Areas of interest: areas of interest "Community Center"
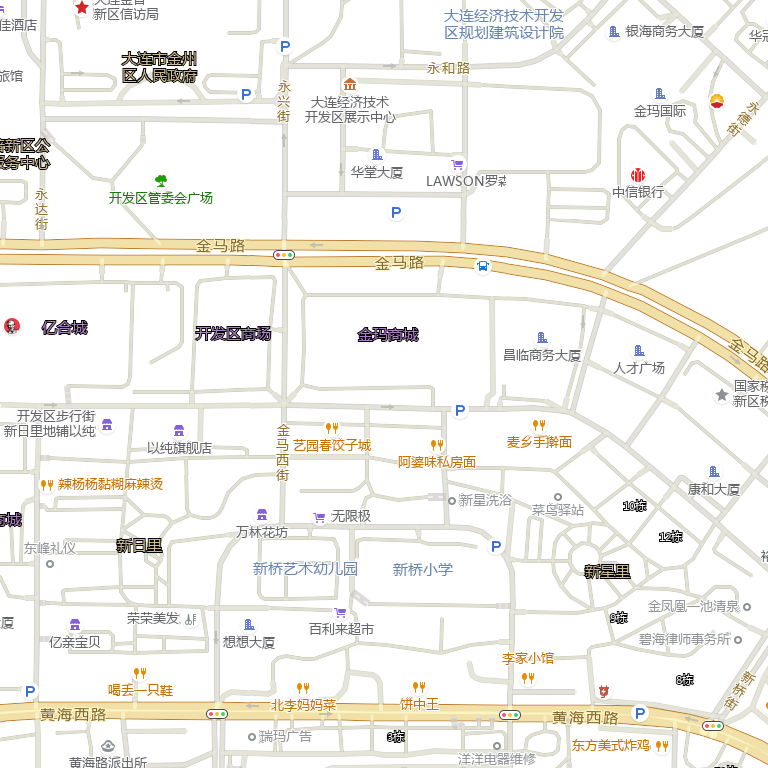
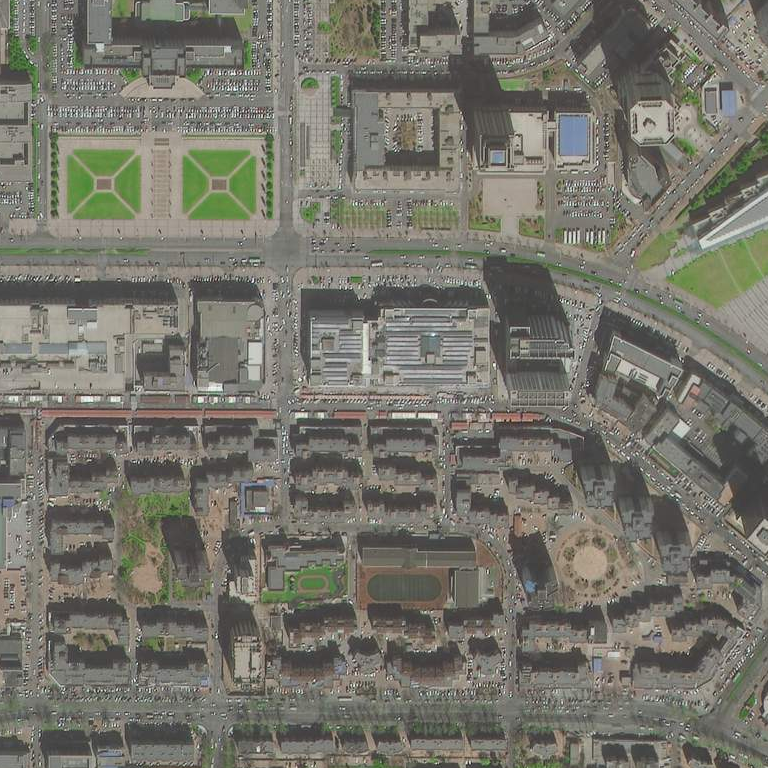